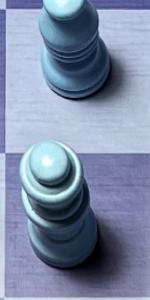
Label: Queen_White